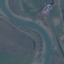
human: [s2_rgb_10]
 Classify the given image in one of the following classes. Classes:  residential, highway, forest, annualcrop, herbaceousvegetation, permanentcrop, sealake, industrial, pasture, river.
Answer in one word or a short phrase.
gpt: River